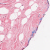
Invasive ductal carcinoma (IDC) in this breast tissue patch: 0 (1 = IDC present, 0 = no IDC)